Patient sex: M
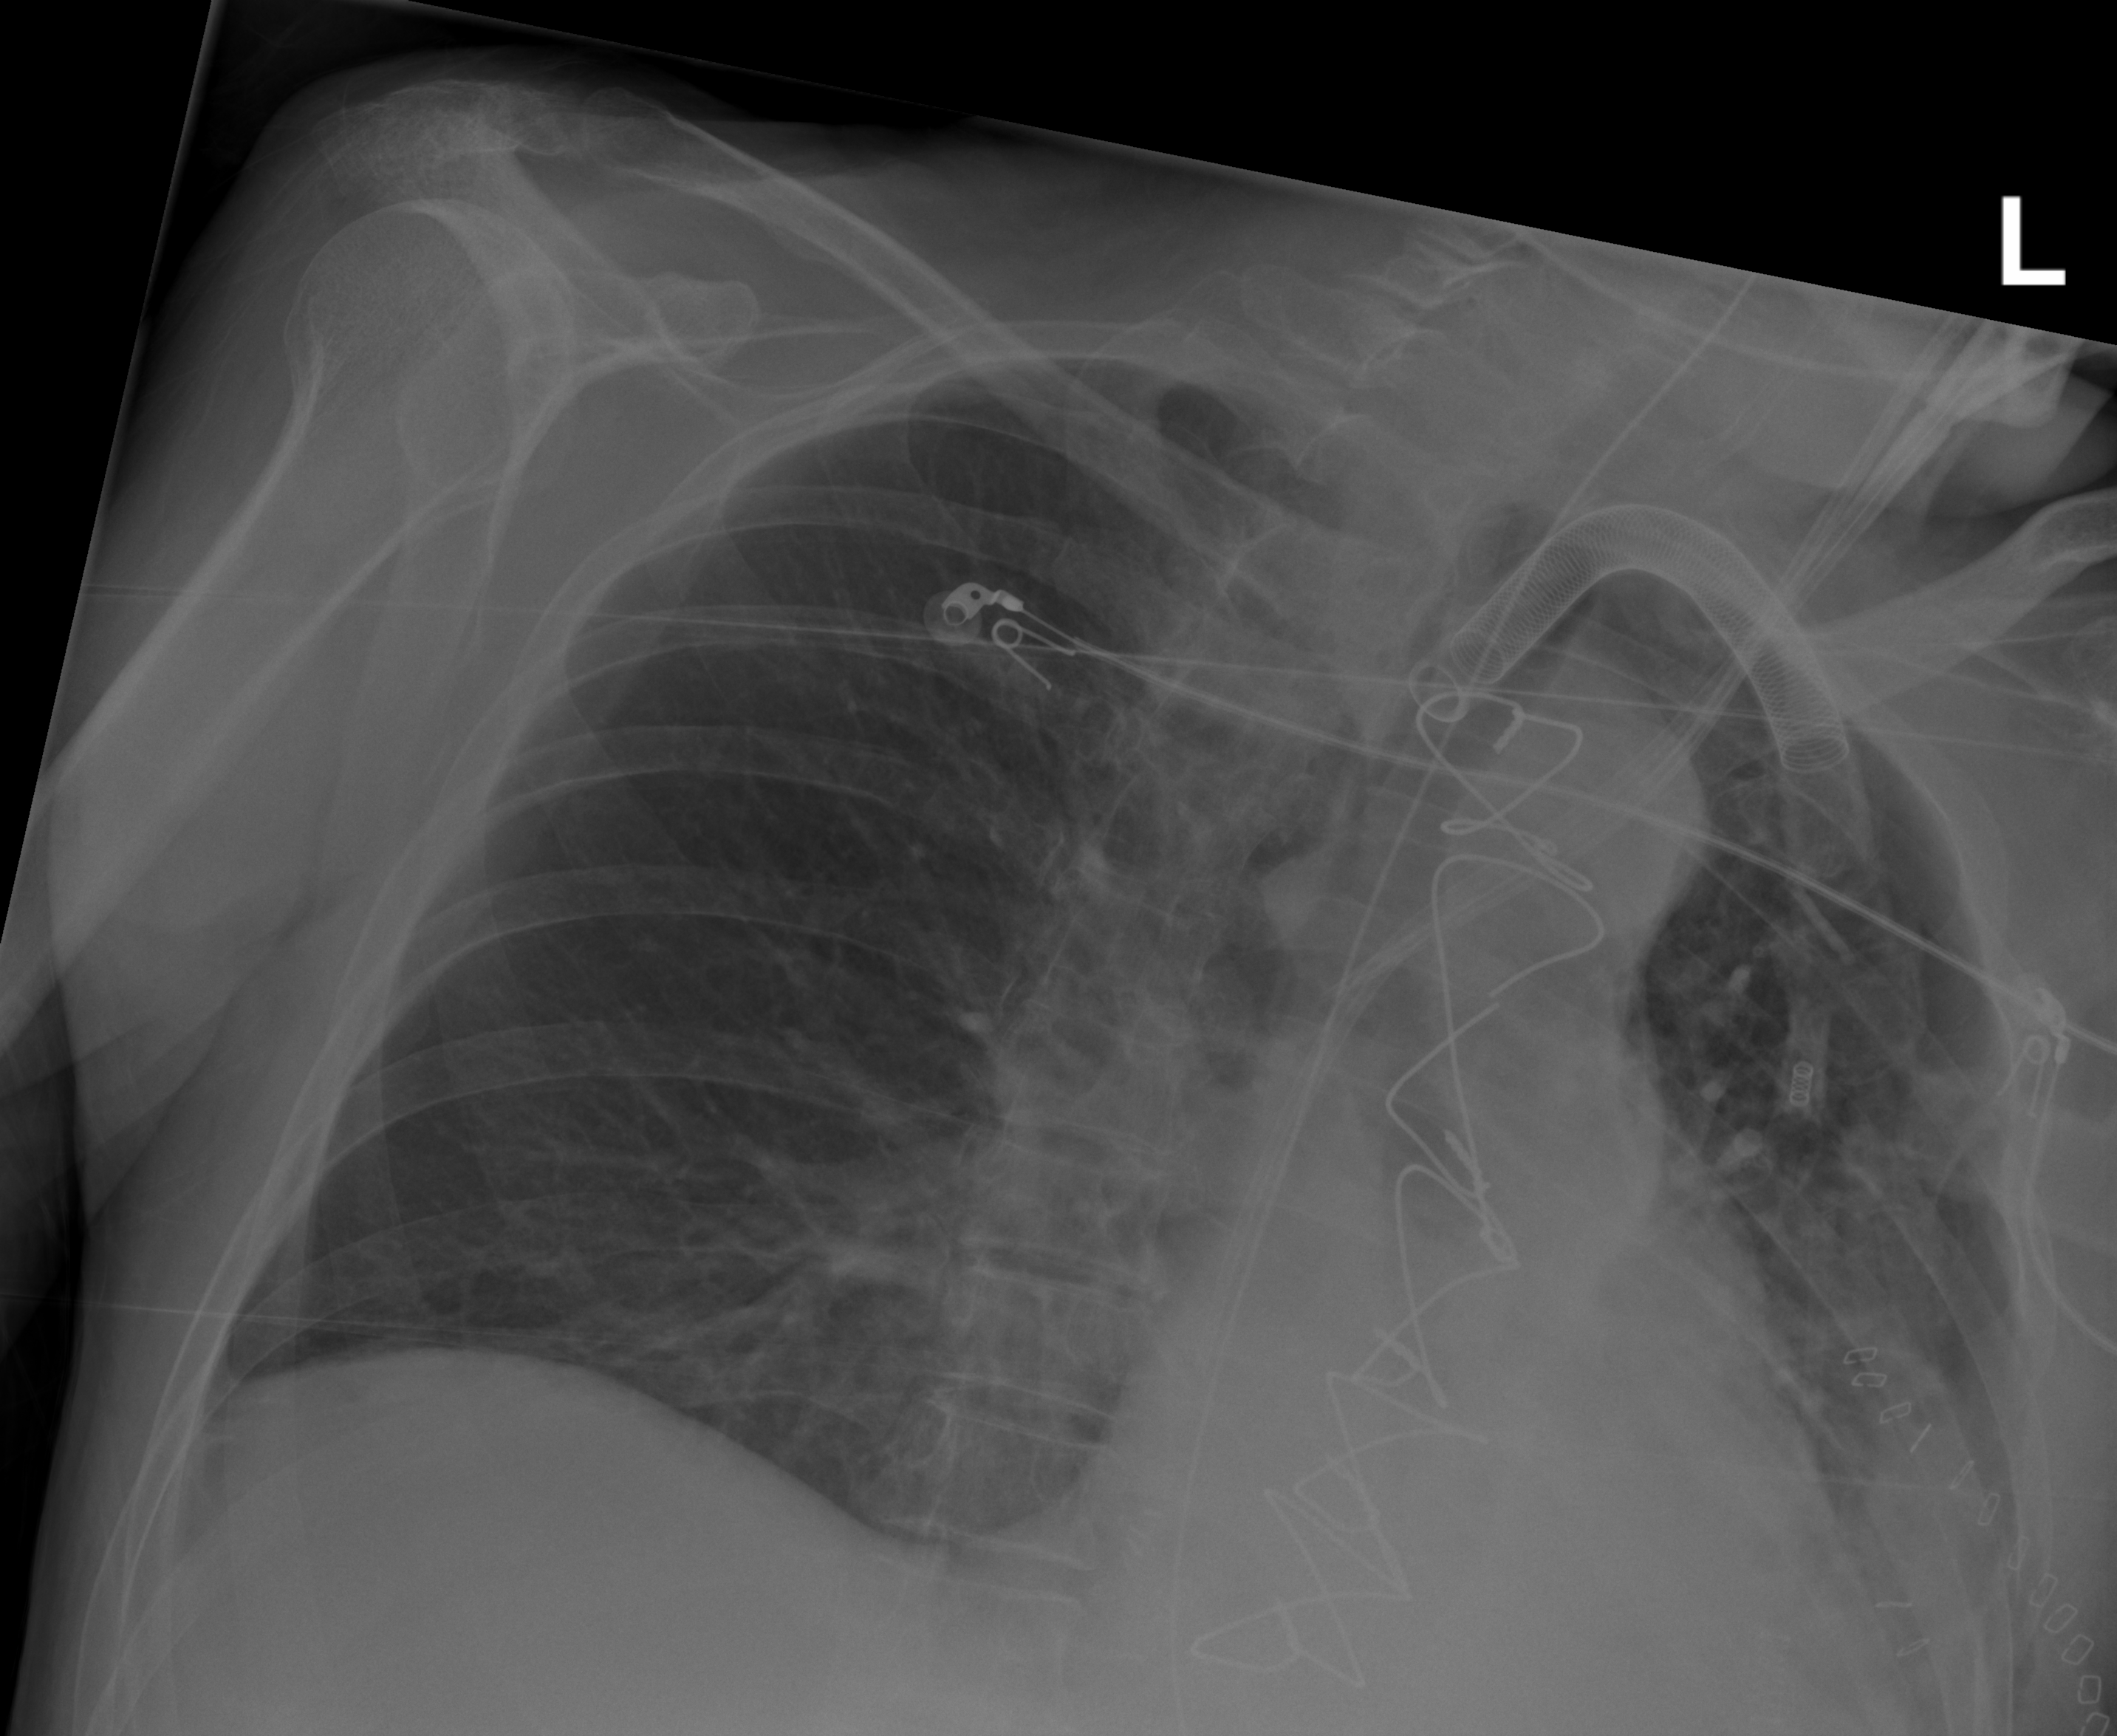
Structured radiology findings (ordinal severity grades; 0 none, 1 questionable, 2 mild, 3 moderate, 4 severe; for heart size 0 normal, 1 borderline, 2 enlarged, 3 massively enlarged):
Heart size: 1
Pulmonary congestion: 2
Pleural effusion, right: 0
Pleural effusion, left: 2
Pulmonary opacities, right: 0
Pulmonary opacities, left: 3
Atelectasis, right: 0
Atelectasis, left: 3